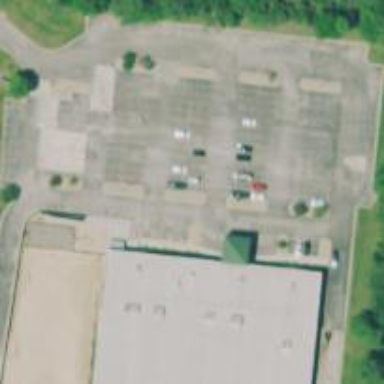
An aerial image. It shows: Building with bowling alley inside.